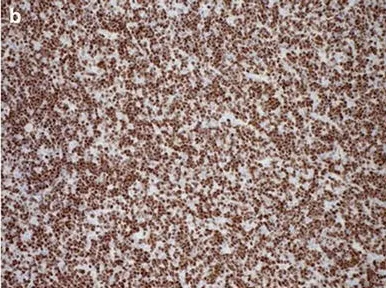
B; Immunochemistry showing Tdt, CD1 and cd5 reactive T lymphocytes.
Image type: pathology (immunostaining)